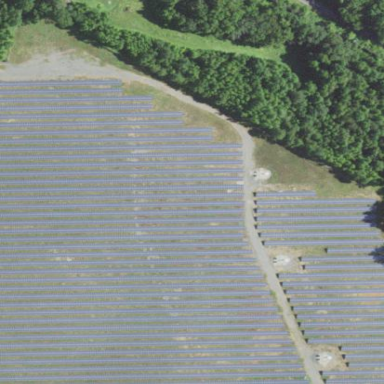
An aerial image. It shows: Solar power plant with photovoltaic technology surrounded by fence.